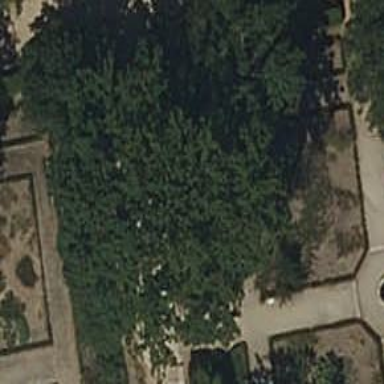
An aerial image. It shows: Deciduous broadleaved tree.